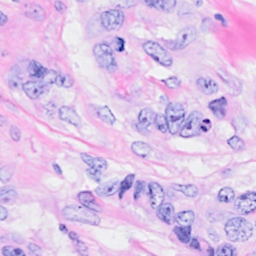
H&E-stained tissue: Breast